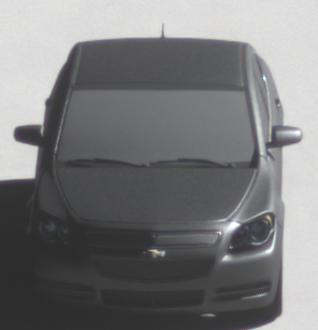
Make: Chevrolet
Model: Malibu 2.4
Detailed model: Malibu
Model produced from: 2012/07
Model produced until: 2014/08
Doors: 4
Color: gray
Road condition: dry road
Daytime: morning or afternoon
Contrast: high contrast